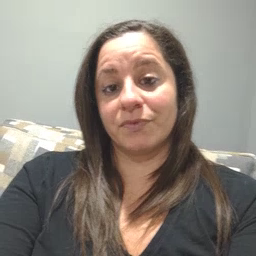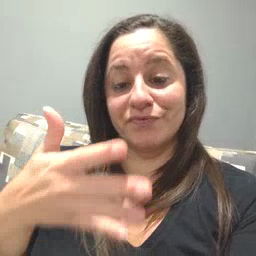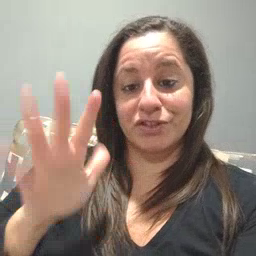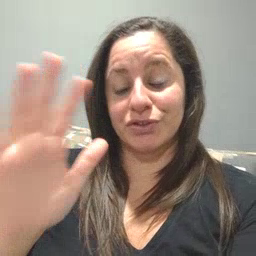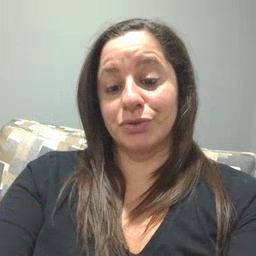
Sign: finish